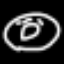
Label: donut